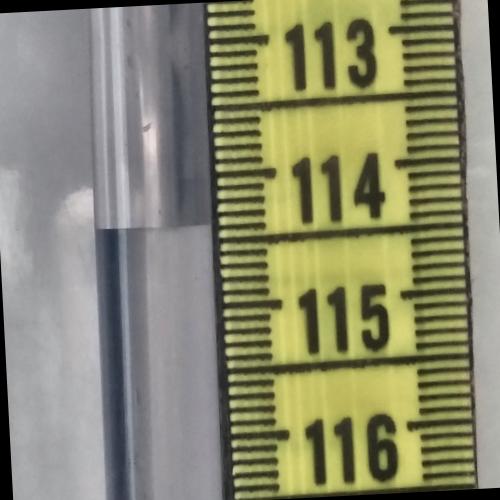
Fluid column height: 114.4 cm